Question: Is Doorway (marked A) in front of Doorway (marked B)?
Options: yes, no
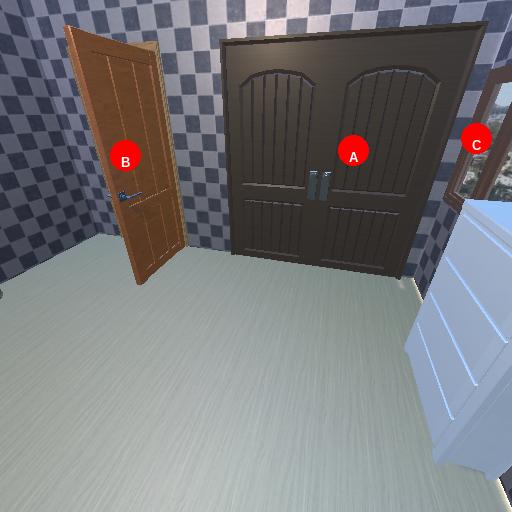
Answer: yes